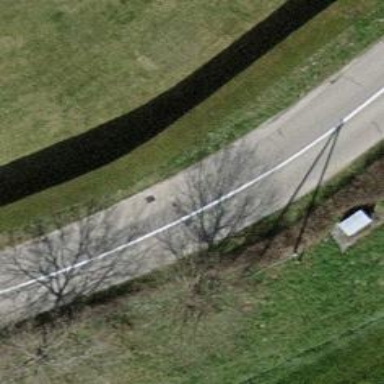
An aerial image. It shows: Hedge acting as barrier.